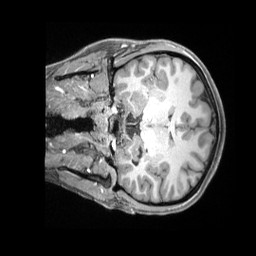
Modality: T1w
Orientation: coronal
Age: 20
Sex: female
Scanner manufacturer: siemens
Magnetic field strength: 3 T
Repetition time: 2.4 s
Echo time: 0.00226 s